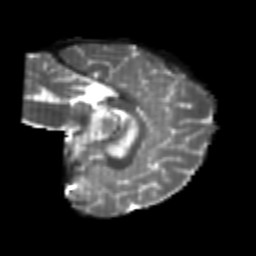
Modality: T2w
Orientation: sagittal
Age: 24
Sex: female
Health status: healthy
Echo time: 0.074 s